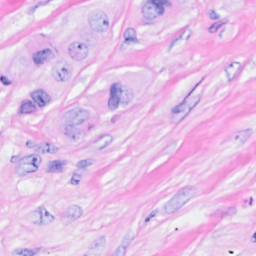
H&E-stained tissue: Breast